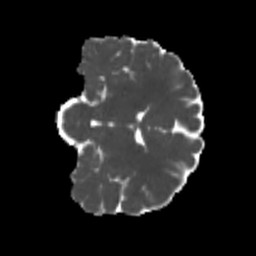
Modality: MD
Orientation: coronal
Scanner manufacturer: siemens
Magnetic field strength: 3 T
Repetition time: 4 s
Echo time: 0.0594 s